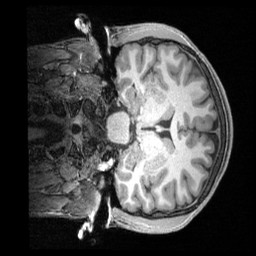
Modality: T1w
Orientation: coronal
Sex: male
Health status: ill
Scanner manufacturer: siemens
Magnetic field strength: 3 T
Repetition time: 2.4 s
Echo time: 0.00201 s